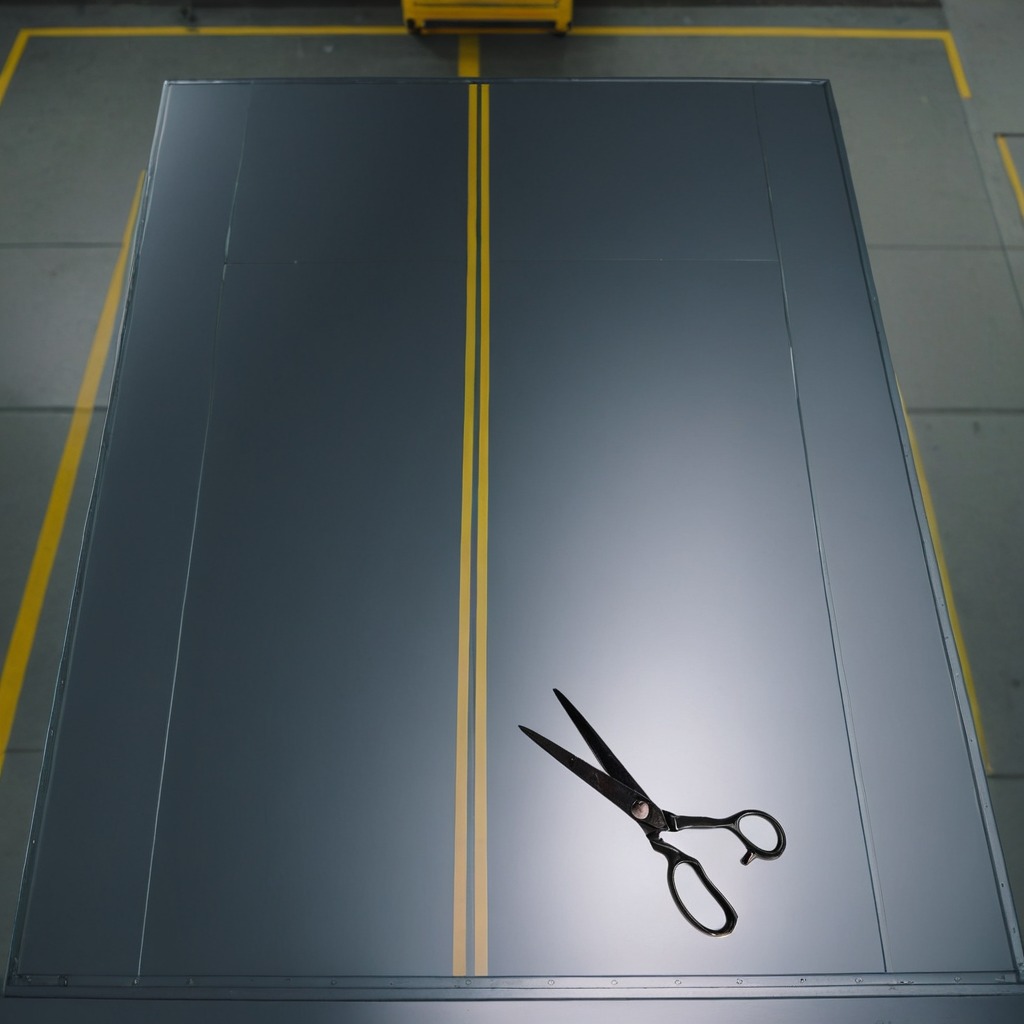
A scissor lies on the toolbox surface in an airplane hangar workshop.